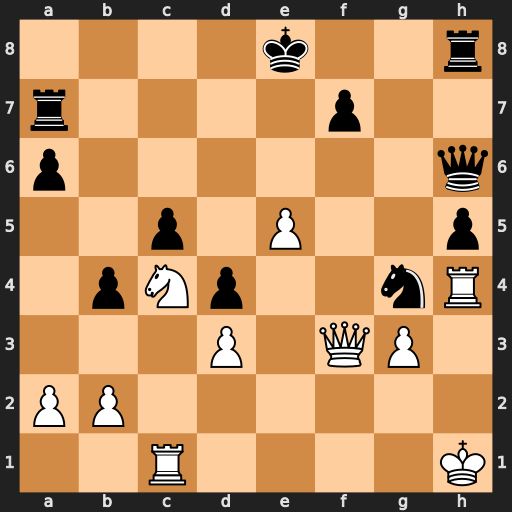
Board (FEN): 4k2r/r4p2/p6q/2p1P2p/1pNp2nR/3P1QP1/PP6/2R4K
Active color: w
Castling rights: k
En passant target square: -
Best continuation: Nd6+ Kf8 Rxc5